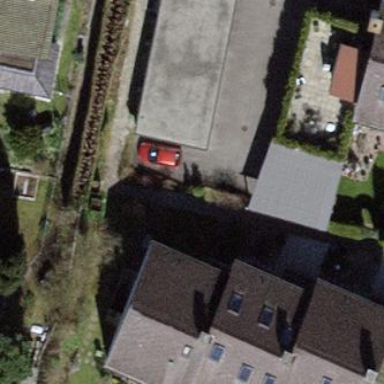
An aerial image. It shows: Group of garages.